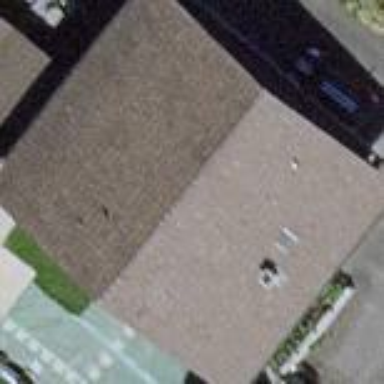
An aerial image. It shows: Building with gabled roof made of tiles oriented across.